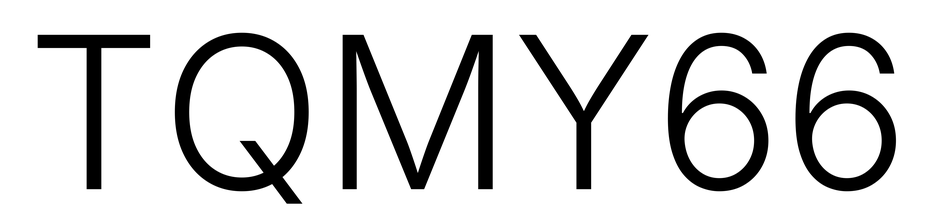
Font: Inter_Light